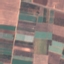
Label: PermanentCrop